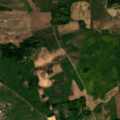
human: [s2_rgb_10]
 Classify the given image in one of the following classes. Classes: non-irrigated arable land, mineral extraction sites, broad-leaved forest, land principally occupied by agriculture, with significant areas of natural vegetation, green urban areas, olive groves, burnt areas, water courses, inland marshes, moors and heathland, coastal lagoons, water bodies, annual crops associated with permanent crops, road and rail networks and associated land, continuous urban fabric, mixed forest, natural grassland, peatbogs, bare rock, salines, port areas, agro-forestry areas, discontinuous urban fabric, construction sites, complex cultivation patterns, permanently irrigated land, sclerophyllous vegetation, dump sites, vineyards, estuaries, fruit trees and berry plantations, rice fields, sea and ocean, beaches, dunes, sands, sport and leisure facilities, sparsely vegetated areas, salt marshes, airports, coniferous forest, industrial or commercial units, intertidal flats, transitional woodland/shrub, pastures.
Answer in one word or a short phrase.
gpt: non-irrigated arable land, land principally occupied by agriculture, with significant areas of natural vegetation, broad-leaved forest